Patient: sex F, age 69
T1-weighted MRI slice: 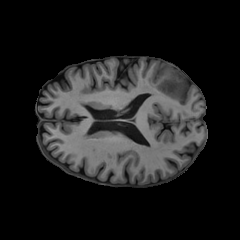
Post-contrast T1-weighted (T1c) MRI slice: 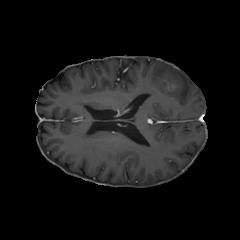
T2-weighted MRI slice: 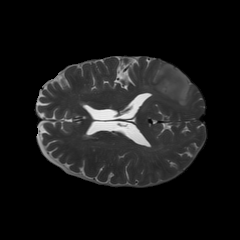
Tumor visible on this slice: yes
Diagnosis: Glioblastoma, IDH-wildtype
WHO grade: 4